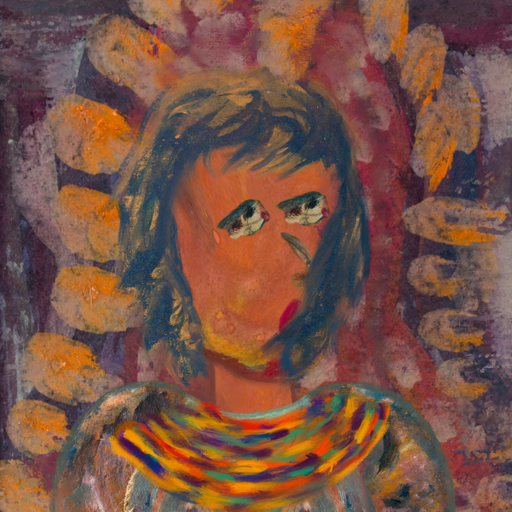
Background: Doll, Head And Neck Side: Mother_And_Son_Son, Face Side: Pipe, Bust: Boggyland, Hair Side: In_The_Sun, Head Accessory: Blank, Second Necklace: An_Impression_2, Necklace: Blank, Baby: Blank